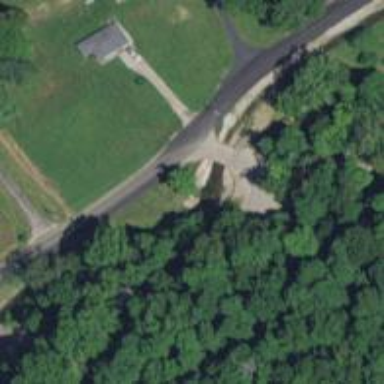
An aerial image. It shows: Service road on bridge.